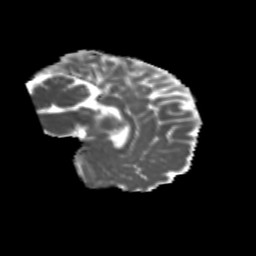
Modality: MD
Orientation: sagittal
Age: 22
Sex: female
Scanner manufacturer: siemens
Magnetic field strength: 3 T
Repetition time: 1.8 s
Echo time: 0.07 s